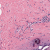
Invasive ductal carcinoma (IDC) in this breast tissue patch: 0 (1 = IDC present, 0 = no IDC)